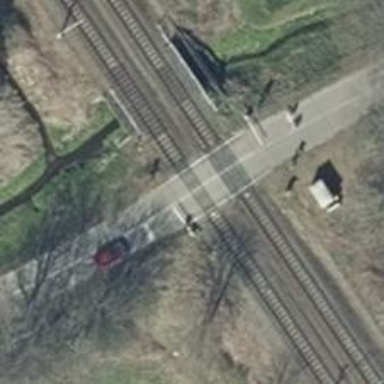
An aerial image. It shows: Level crossing on the railway with lights.